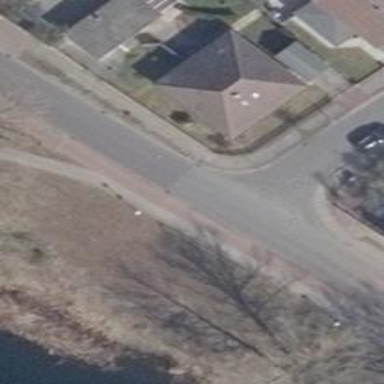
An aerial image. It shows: Residential road with asphalt surface and separate sidewalk.